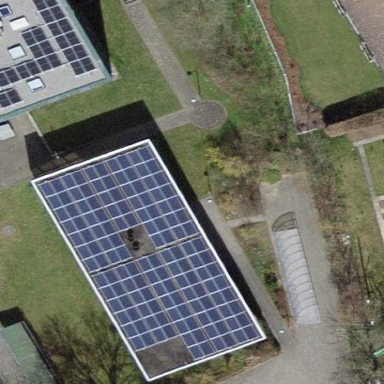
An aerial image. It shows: School building.